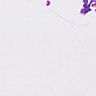
Metastatic tissue present: no